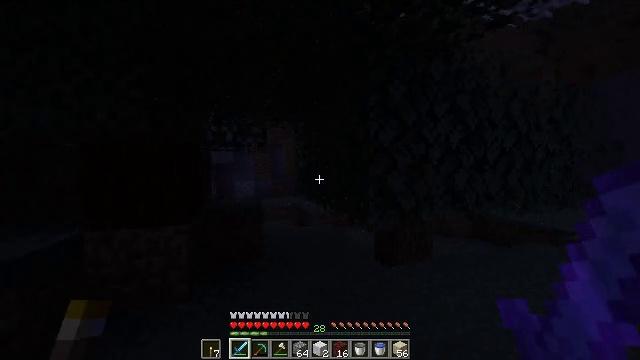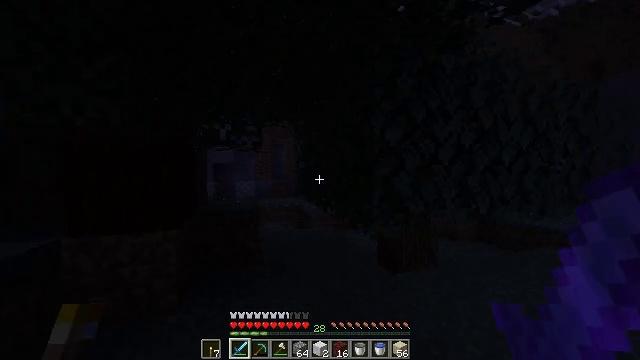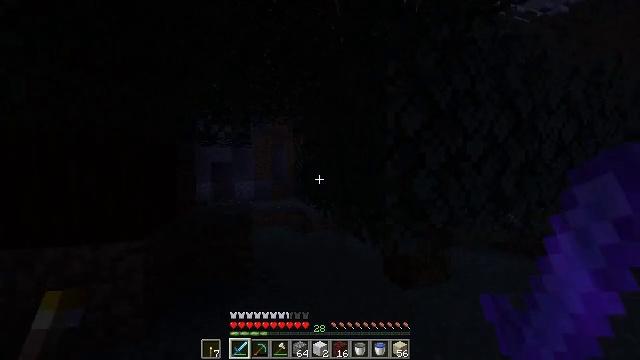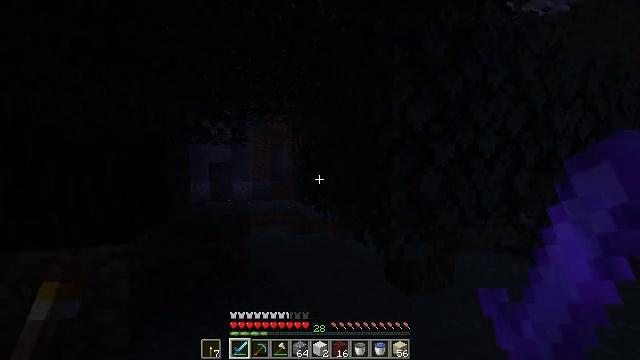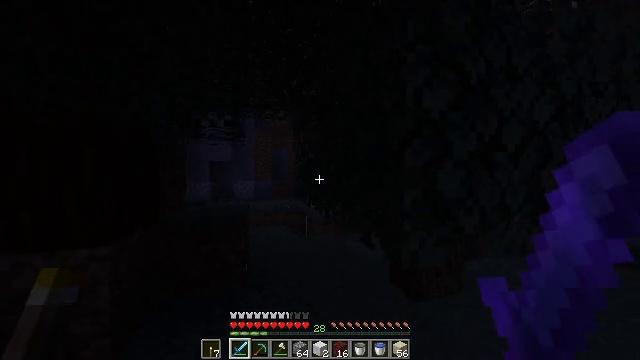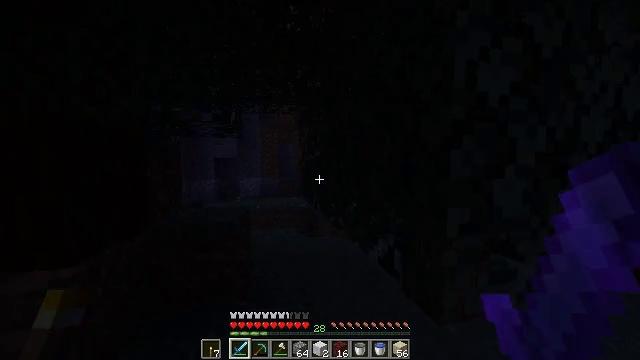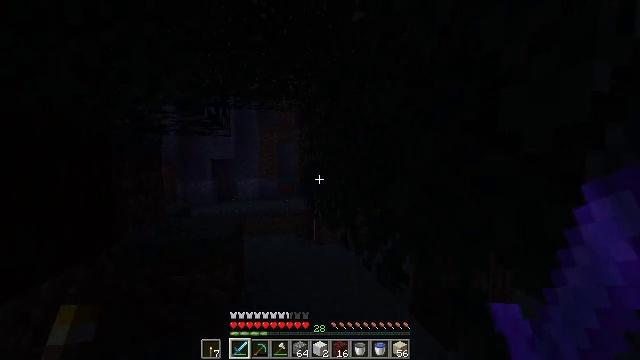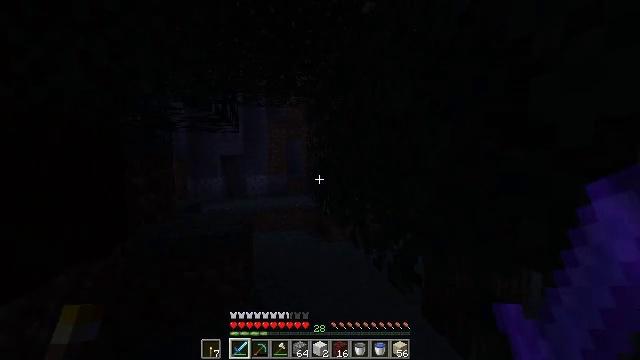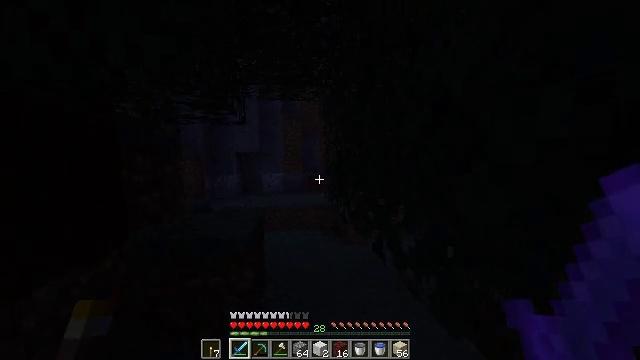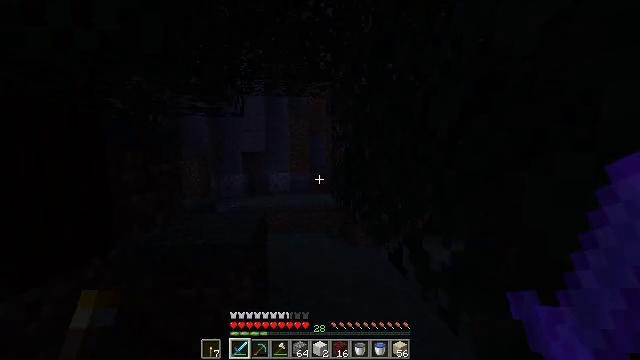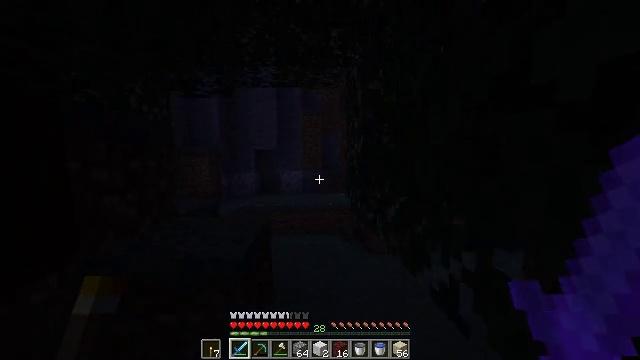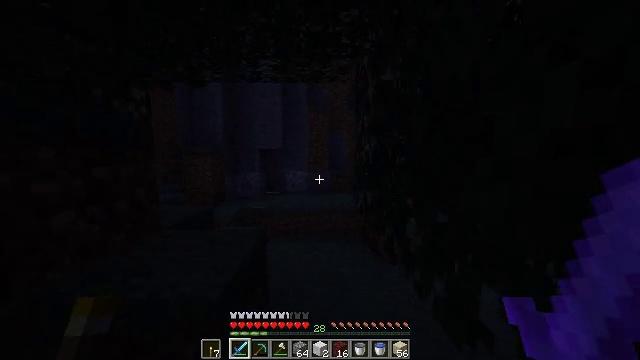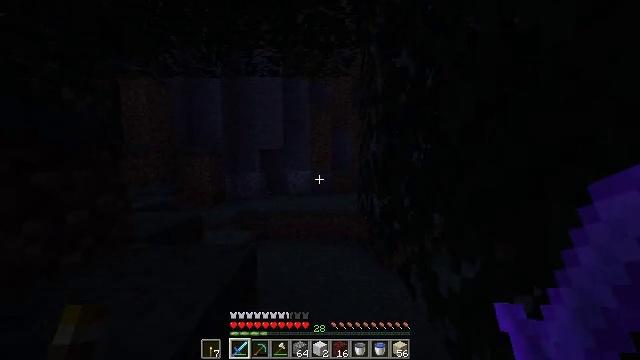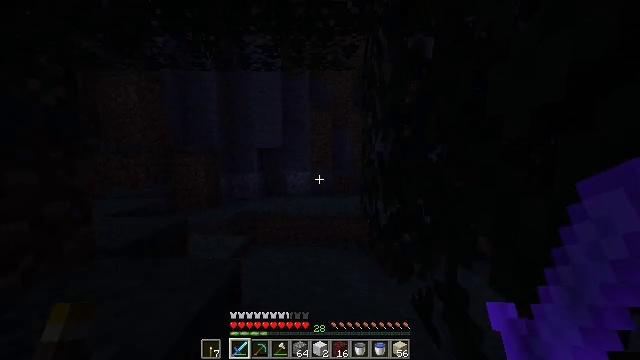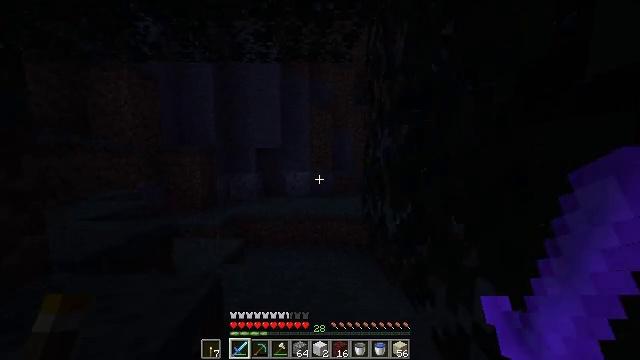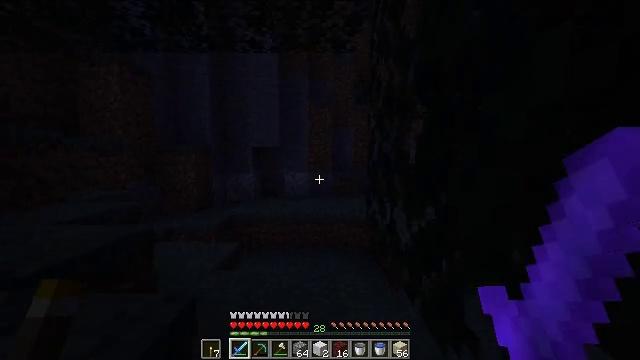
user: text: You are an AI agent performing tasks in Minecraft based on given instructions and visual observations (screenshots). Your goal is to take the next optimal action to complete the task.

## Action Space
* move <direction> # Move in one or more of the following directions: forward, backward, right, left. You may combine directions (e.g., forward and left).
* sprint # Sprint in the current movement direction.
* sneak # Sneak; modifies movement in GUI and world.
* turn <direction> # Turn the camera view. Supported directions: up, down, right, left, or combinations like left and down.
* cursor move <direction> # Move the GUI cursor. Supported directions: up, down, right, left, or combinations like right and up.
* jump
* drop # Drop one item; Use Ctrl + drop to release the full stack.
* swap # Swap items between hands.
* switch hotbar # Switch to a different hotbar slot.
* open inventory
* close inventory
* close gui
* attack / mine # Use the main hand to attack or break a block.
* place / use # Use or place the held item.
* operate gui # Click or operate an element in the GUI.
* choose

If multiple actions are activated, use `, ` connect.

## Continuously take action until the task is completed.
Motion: motion action
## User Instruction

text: Remove a mutton from the inventory.
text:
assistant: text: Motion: move forward, sprint
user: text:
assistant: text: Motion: move forward, sprint
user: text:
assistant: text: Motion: move forward, sprint
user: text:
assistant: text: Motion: move forward, sprint
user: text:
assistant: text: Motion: move forward, sprint, turn left
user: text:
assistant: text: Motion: move forward, sprint
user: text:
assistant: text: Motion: move forward, sprint, turn left
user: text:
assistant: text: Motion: move forward, sprint, turn left
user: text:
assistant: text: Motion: move forward, sprint, turn left
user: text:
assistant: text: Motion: move forward, sprint, turn left
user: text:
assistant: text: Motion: move forward, sprint, turn left
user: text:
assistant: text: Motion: move forward, sprint
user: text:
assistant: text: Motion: move forward, sprint
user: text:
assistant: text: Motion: move forward, sprint
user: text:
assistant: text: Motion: move forward, sprint
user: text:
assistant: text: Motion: move forward, sprint
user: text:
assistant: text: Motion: move forward, sprint
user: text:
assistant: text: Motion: move forward, sprint
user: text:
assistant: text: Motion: move forward, sprint
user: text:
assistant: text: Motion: move forward, sprint
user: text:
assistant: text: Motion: move forward, sprint, turn right
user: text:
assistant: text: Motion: move forward, sprint, turn right
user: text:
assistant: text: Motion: move forward and move left, sprint, turn right
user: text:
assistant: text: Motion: move forward and move left, sprint, turn right
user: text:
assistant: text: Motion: move forward and move left, sprint, turn right
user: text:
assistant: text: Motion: move forward and move left, sprint, turn right
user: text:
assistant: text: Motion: move forward and move left, sprint, turn right
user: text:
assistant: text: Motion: move forward and move left, sprint, turn right
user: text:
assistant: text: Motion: move forward and move left, sprint, turn right and up
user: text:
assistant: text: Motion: move forward and move left, sprint, turn right